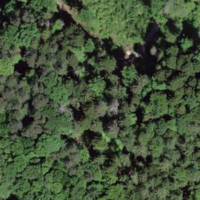
EUNIS habitat code: 43
Species observed at this site:
Cephalanthera damasonium